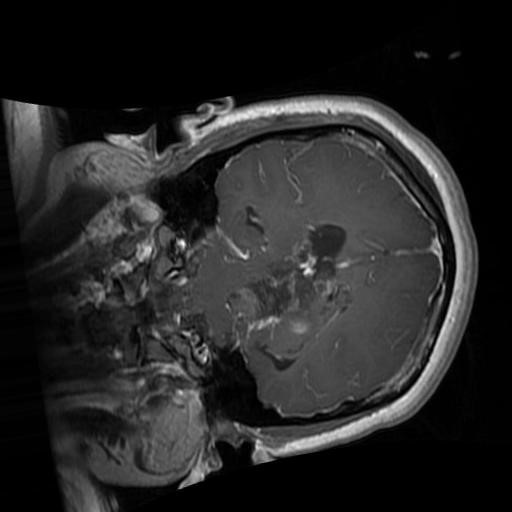
Label: brain_glioma